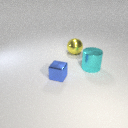
large cyan metal cylinder to the right of large yellow metal sphere